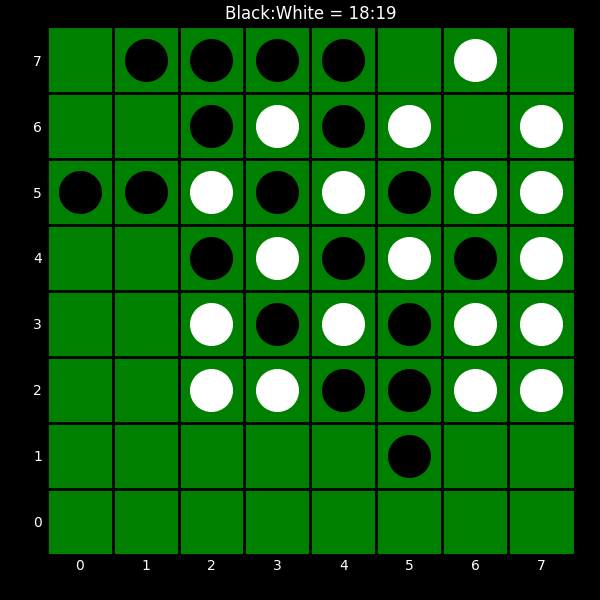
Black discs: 18
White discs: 19